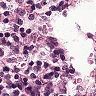
Metastatic tissue present: yes